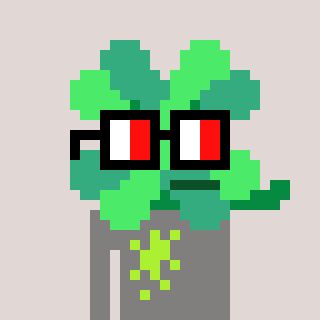
a pixel art character with square glasses with black frames and red eyes, a clover-shaped head and a bluegrey-colored body on a warm background